Field crop: maize
Growth stage: 2
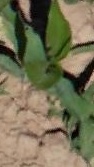
Species: maize